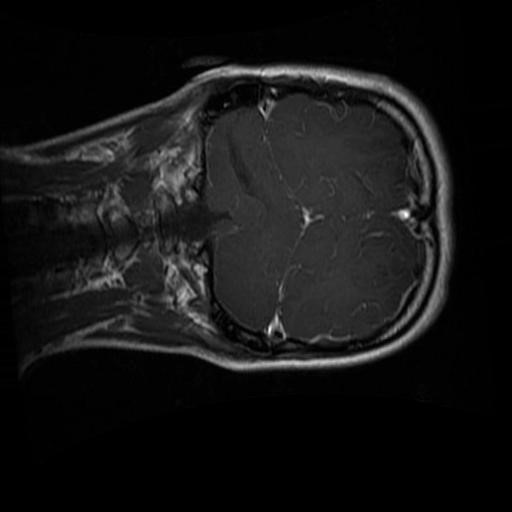
Label: brain_glioma